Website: bh-photo
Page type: customer-info-address
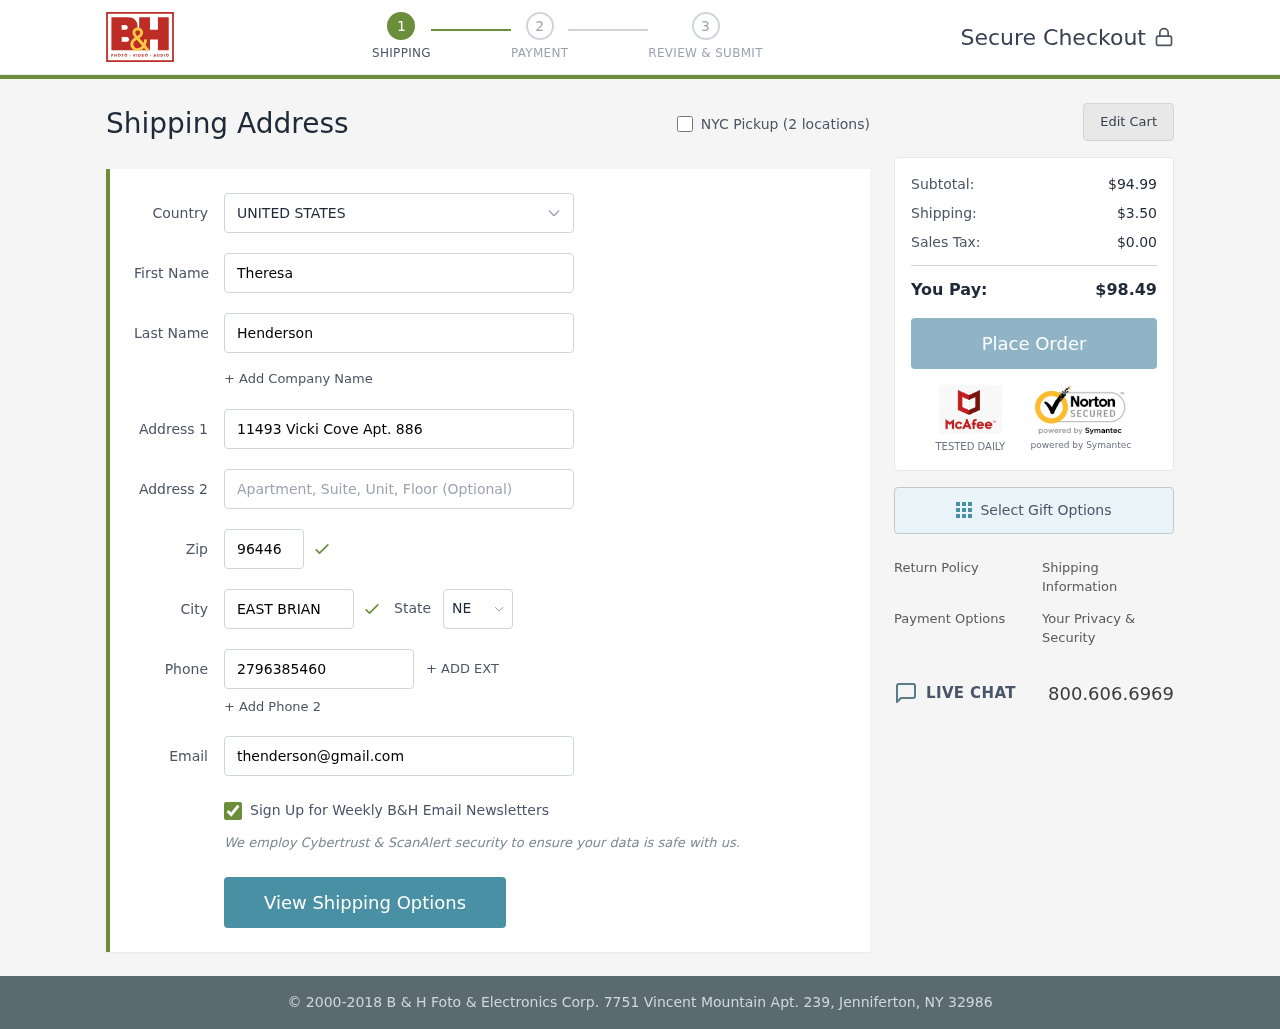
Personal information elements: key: PII_CITY
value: East Brian
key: PII_COUNTRY
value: United States
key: PII_EMAIL
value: thenderson@gmail.com
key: PII_FIRSTNAME
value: Theresa
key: PII_LASTNAME
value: Henderson
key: PII_PHONE
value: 2796385460
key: PII_POSTCODE
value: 96446
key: PII_STATE_ABBR
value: NE
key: PII_STREET
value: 11493 Vicki Cove Apt. 886
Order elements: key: ORDER_SUBTOTAL
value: $94.99
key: ORDER_SHIPPING_COST
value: $3.50
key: ORDER_TAX
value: $0.00
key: ORDER_TOTAL
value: $98.49